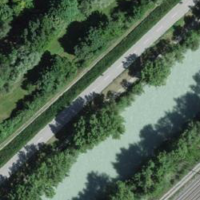
EUNIS habitat code: 24
Species observed at this site:
Thymelicus acteon
Polyommatus icarus